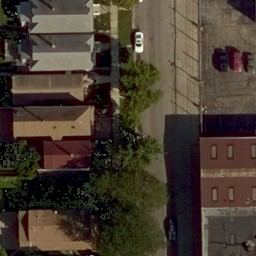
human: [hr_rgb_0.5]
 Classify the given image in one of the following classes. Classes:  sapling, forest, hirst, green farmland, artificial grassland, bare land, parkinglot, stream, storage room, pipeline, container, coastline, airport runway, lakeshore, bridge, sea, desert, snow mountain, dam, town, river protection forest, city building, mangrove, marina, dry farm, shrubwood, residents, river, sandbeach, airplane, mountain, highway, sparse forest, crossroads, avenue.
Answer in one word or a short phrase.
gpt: residents